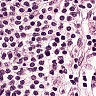
Metastatic tissue present: no